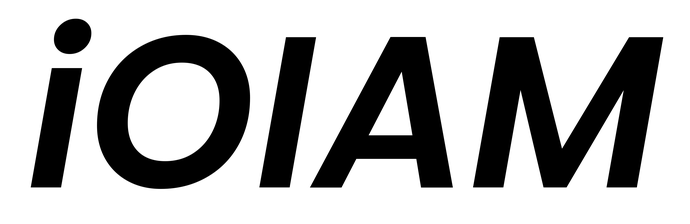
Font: Poppins-SemiBoldItalic